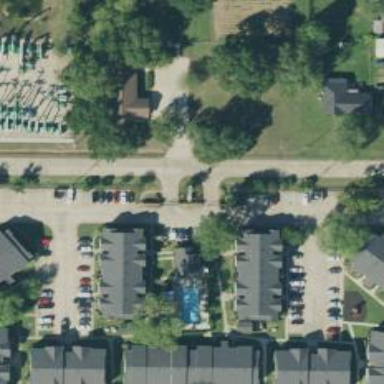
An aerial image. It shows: Residential area with apartments.